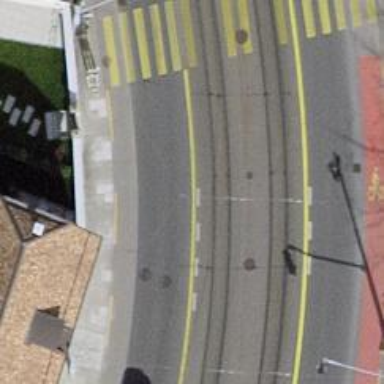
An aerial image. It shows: Road with traffic signals.